Aerial crown-view tile of a tropical tree (Barro Colorado Island, Panama), acquired 20250915:
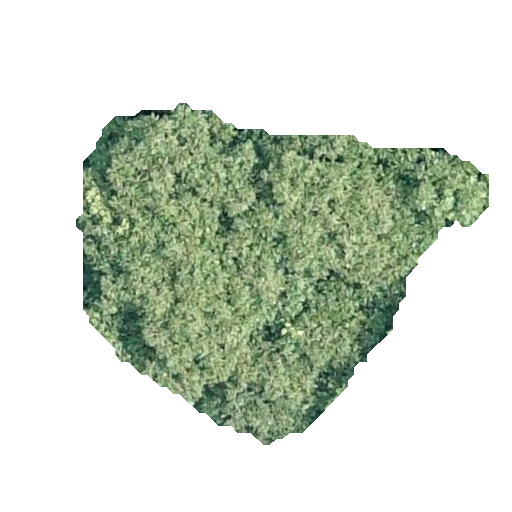
Species: Dipteryx oleifera
GBIF accepted scientific name: Dipteryx oleifera
Crown area: 129.175 m²